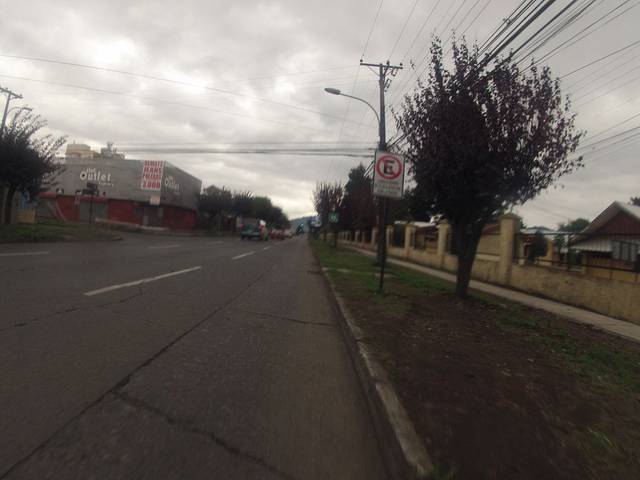
Region: Chile
Coordinates: -38.743, -72.594